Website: lowes
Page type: billing-address
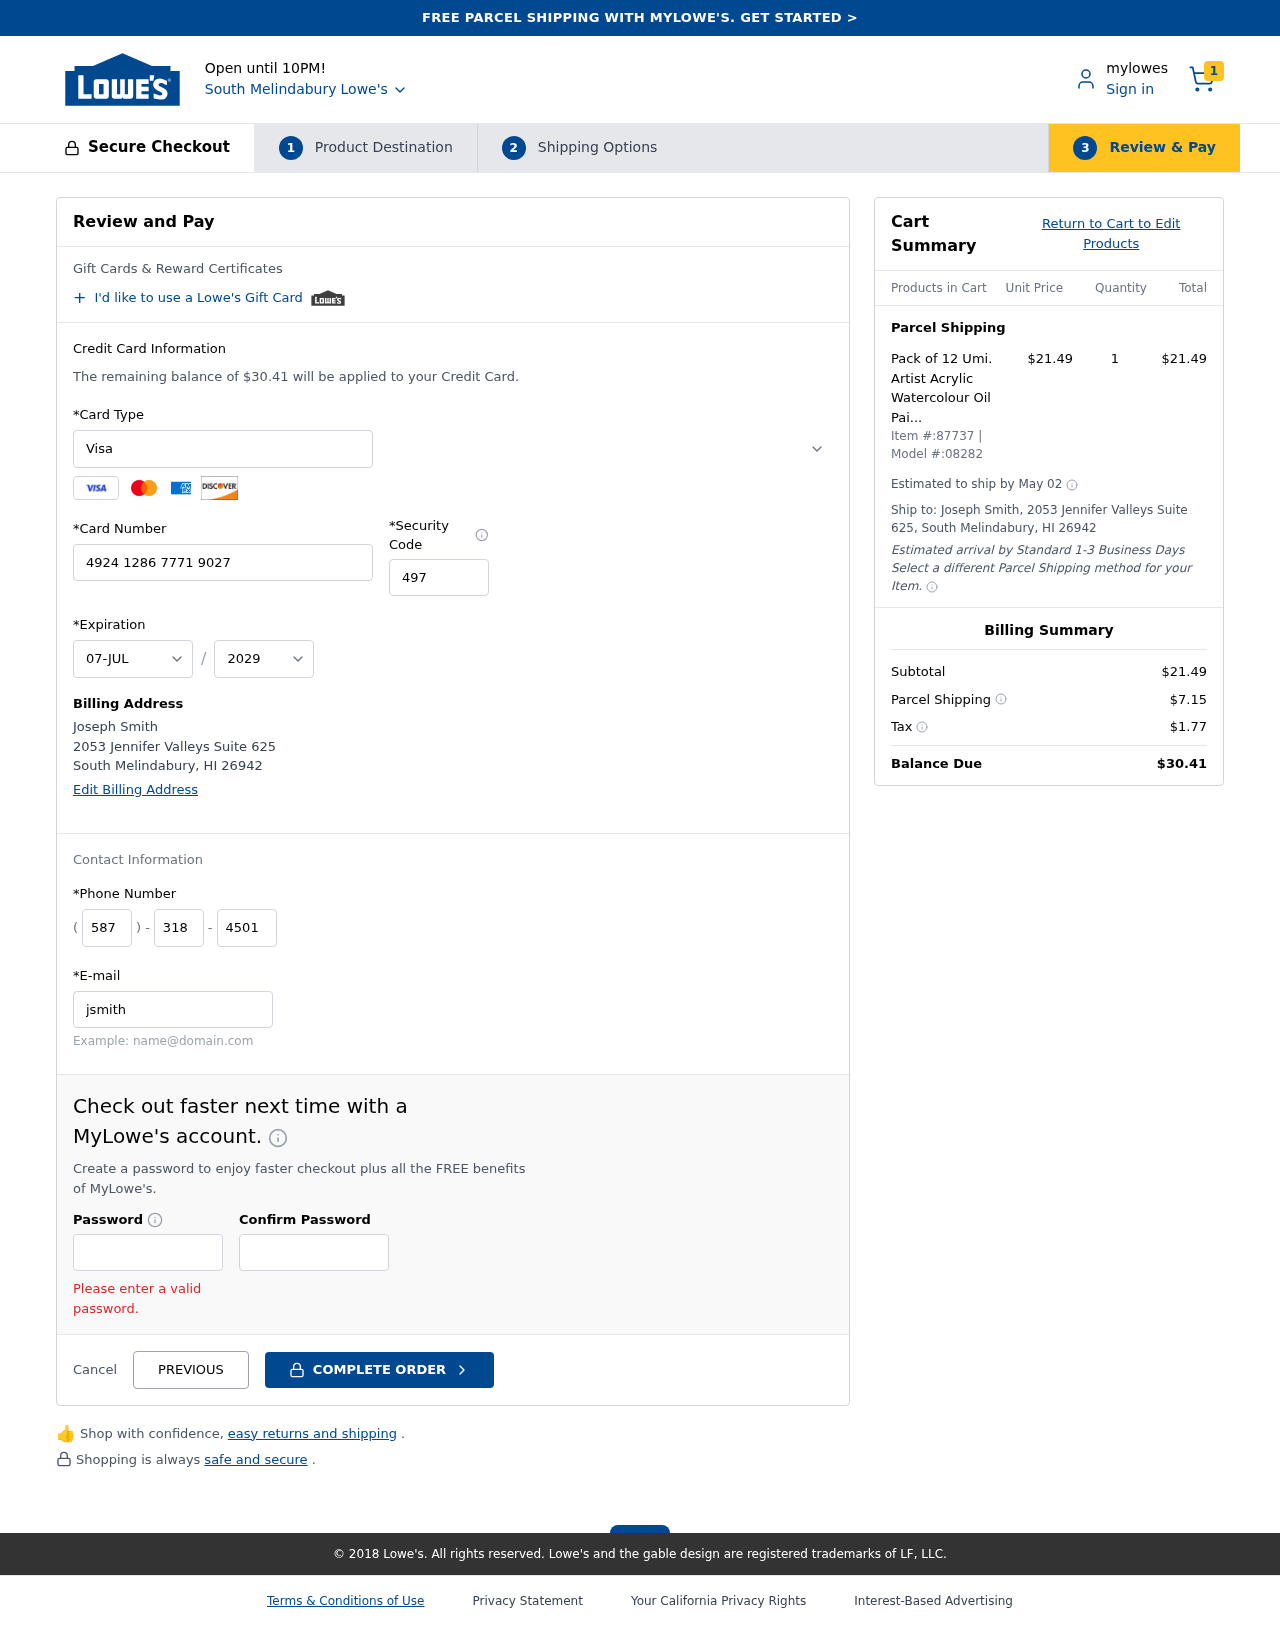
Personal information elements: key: PII_CARD_CVV
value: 497
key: PII_CARD_EXPIRY_MONTH
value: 07
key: PII_CARD_EXPIRY_YEAR
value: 29
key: PII_CARD_NUMBER
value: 4924 1286 7771 9027
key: PII_CARD_TYPE
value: Visa
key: PII_CITY
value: South Melindabury
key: PII_CITY_STATE_ZIP
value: South Melindabury, HI 26942
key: PII_EMAIL
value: jsmith@gmail.com
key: PII_FULLNAME
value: Joseph Smith
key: PII_PHONE_AREA
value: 587
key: PII_PHONE_PREFIX
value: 318
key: PII_PHONE_SUFFIX
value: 4501
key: PII_STREET
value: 2053 Jennifer Valleys Suite 625
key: PII_FULLNAME2
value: Joseph Smith
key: PII_STREET2
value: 2053 Jennifer Valleys Suite 625
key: PII_CITY_STATE_ZIP2
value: South Melindabury, HI 26942
Product elements: key: PRODUCT1_NAME
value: Pack of 12 Umi. Artist Acrylic Watercolour Oil Painting Brush Set with Palette
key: PRODUCT1_PRICE
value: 21.49
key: PRODUCT1_QUANTITY
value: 1
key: PRODUCT_ITEM_NUMBER
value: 87737
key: PRODUCT_MODEL_NUMBER
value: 08282
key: PRODUCT1_LINE_TOTAL
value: $21.49
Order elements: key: ORDER_NUM_ITEMS
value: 1
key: ORDER_TOTAL
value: $30.41
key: ORDER_SHIPPING_DATE
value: May 02
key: ORDER_SUBTOTAL
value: $21.49
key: ORDER_SHIPPING_COST
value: $7.15
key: ORDER_TAX
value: $1.77